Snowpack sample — Buffalo Mountain, Silverthorne, Colorado, USA (1/25/25, 10:11 AM MST)
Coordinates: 39.6222, -106.1139
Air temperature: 22 °F
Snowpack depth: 110 cm
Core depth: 30 cm
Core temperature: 42.8 °F
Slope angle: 12°, slope face: 102°
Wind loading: high
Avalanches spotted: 0
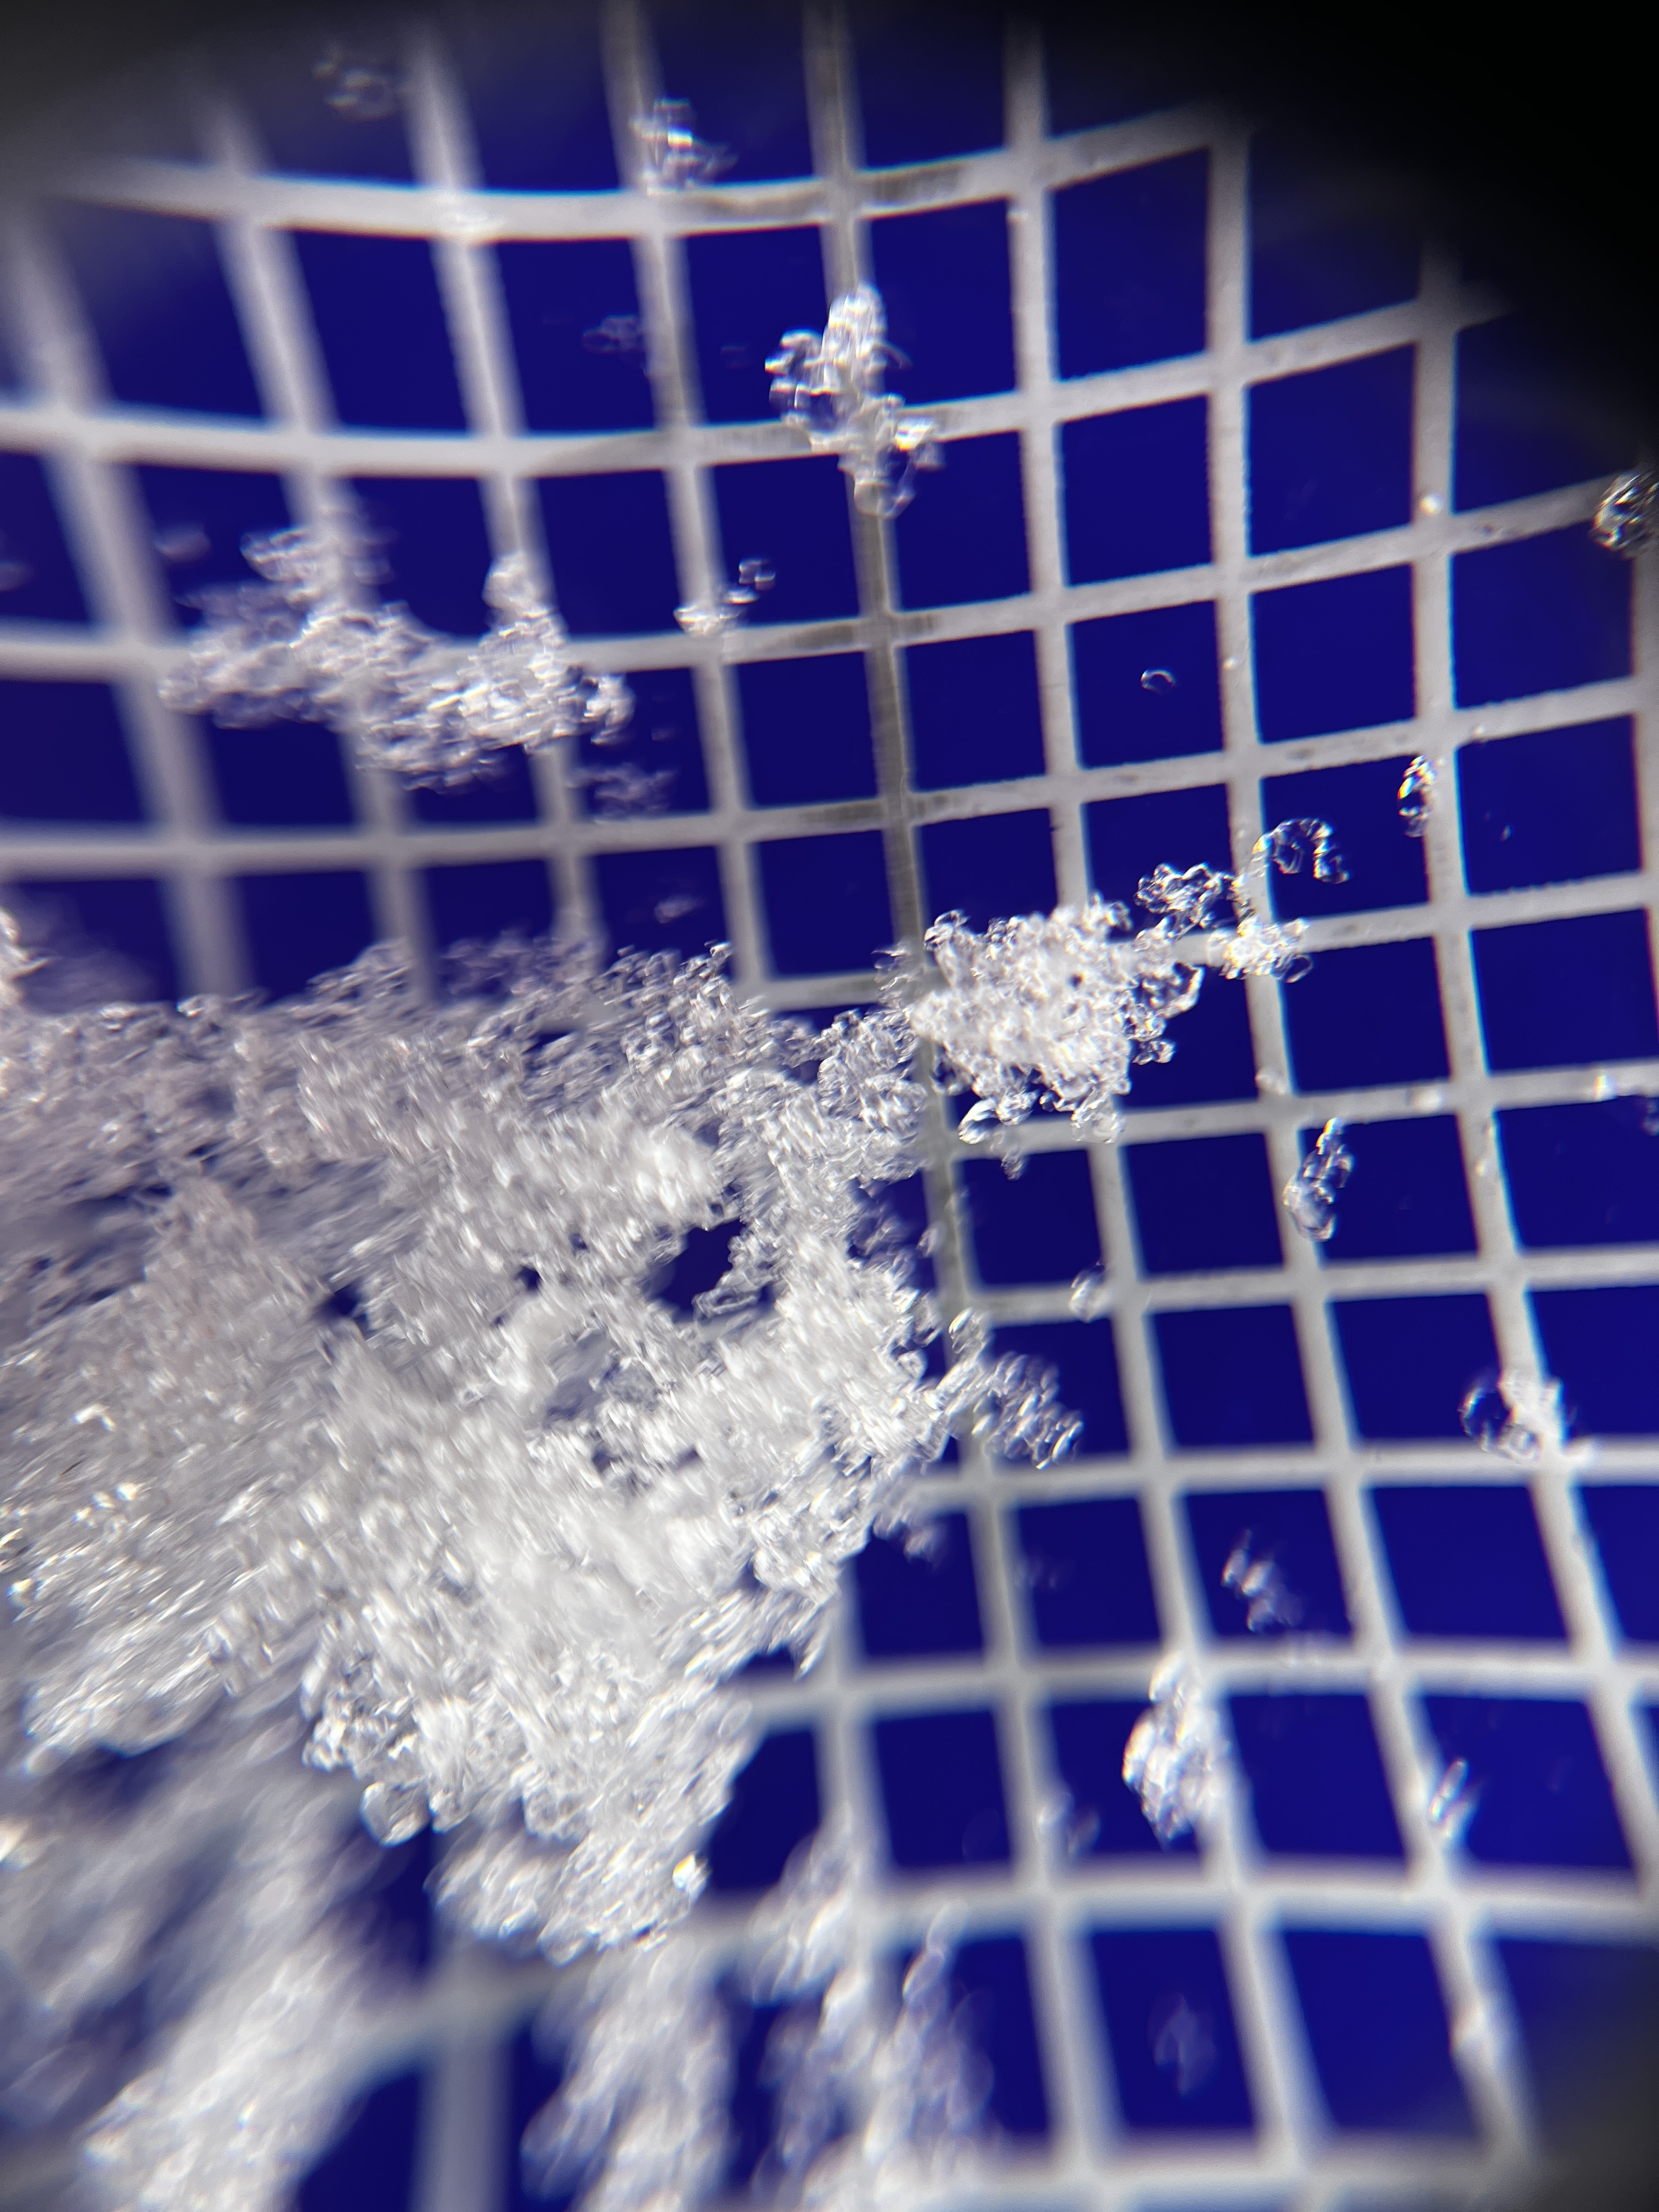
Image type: magnified_profile
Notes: No avalanches nearby, collected on the outskirts of a fire break 15 meters from the treeline, on way to Buffalo and Red Mountain